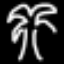
Label: palm tree